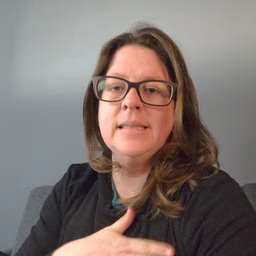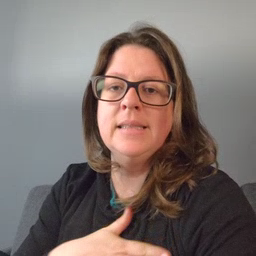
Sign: please